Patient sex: M
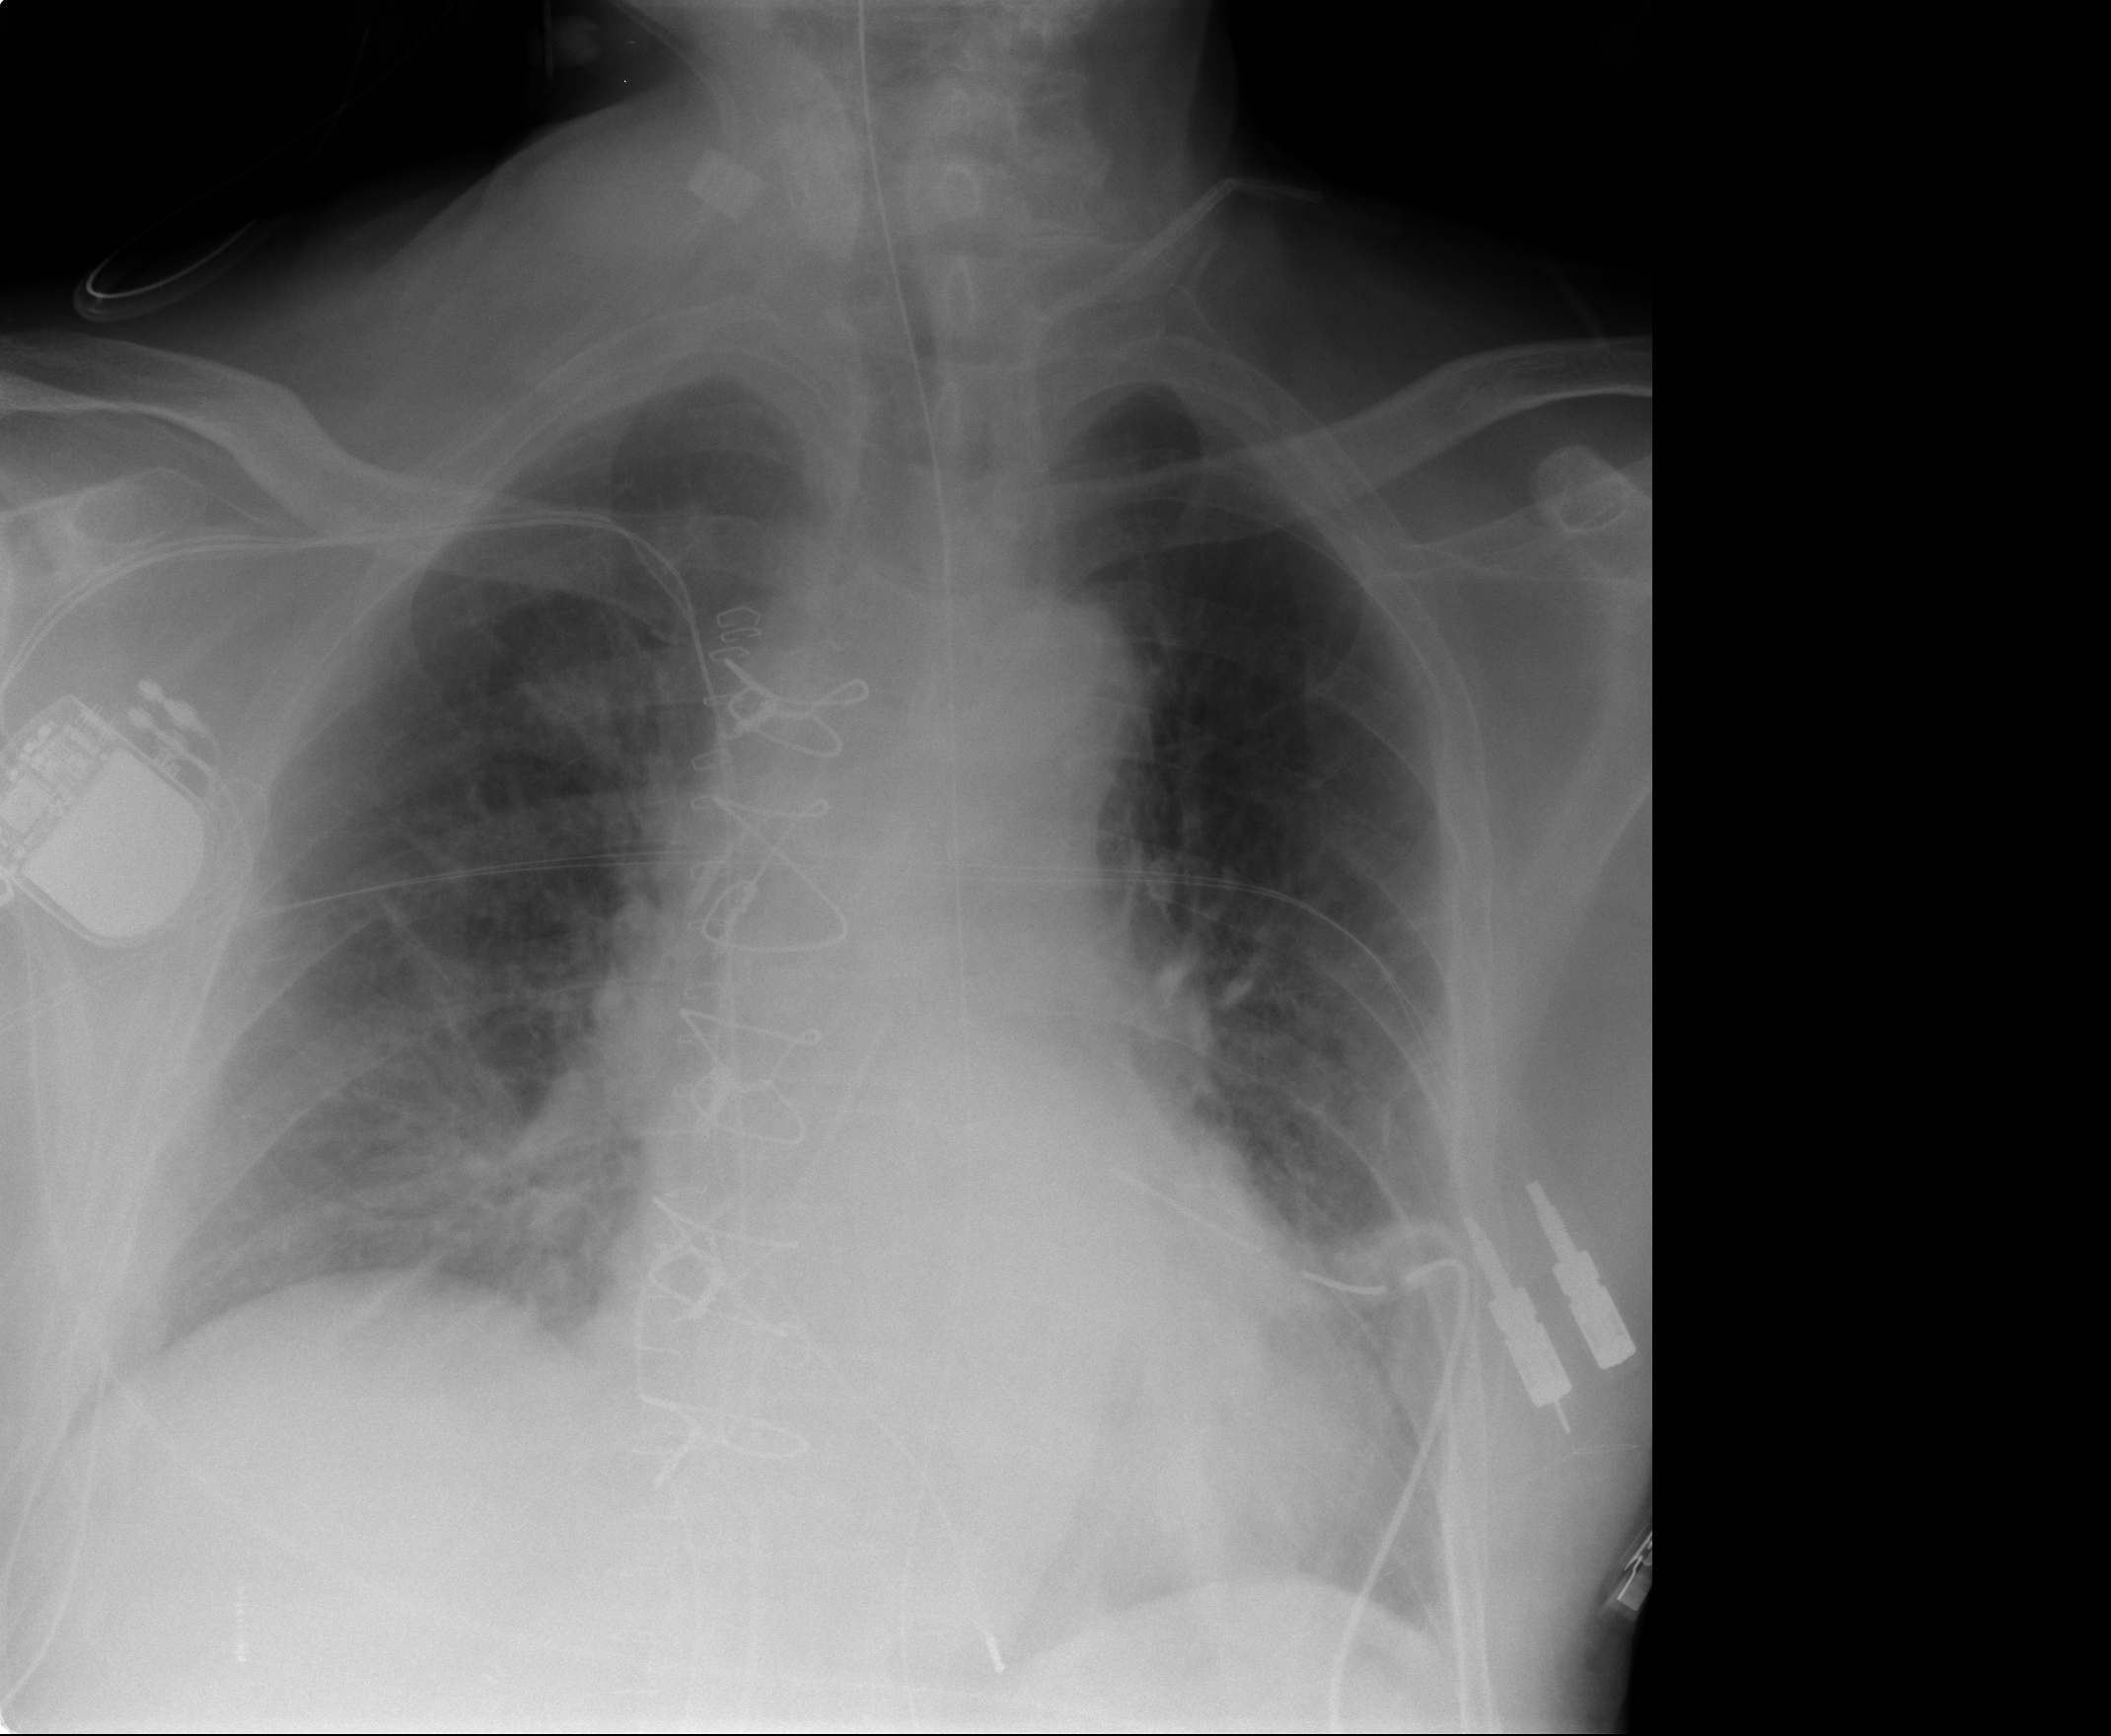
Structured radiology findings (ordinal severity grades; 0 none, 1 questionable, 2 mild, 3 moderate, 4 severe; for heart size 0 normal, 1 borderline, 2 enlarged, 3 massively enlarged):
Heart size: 0
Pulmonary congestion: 2
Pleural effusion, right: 0
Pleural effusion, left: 0
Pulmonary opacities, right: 0
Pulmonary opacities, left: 0
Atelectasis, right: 2
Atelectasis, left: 0